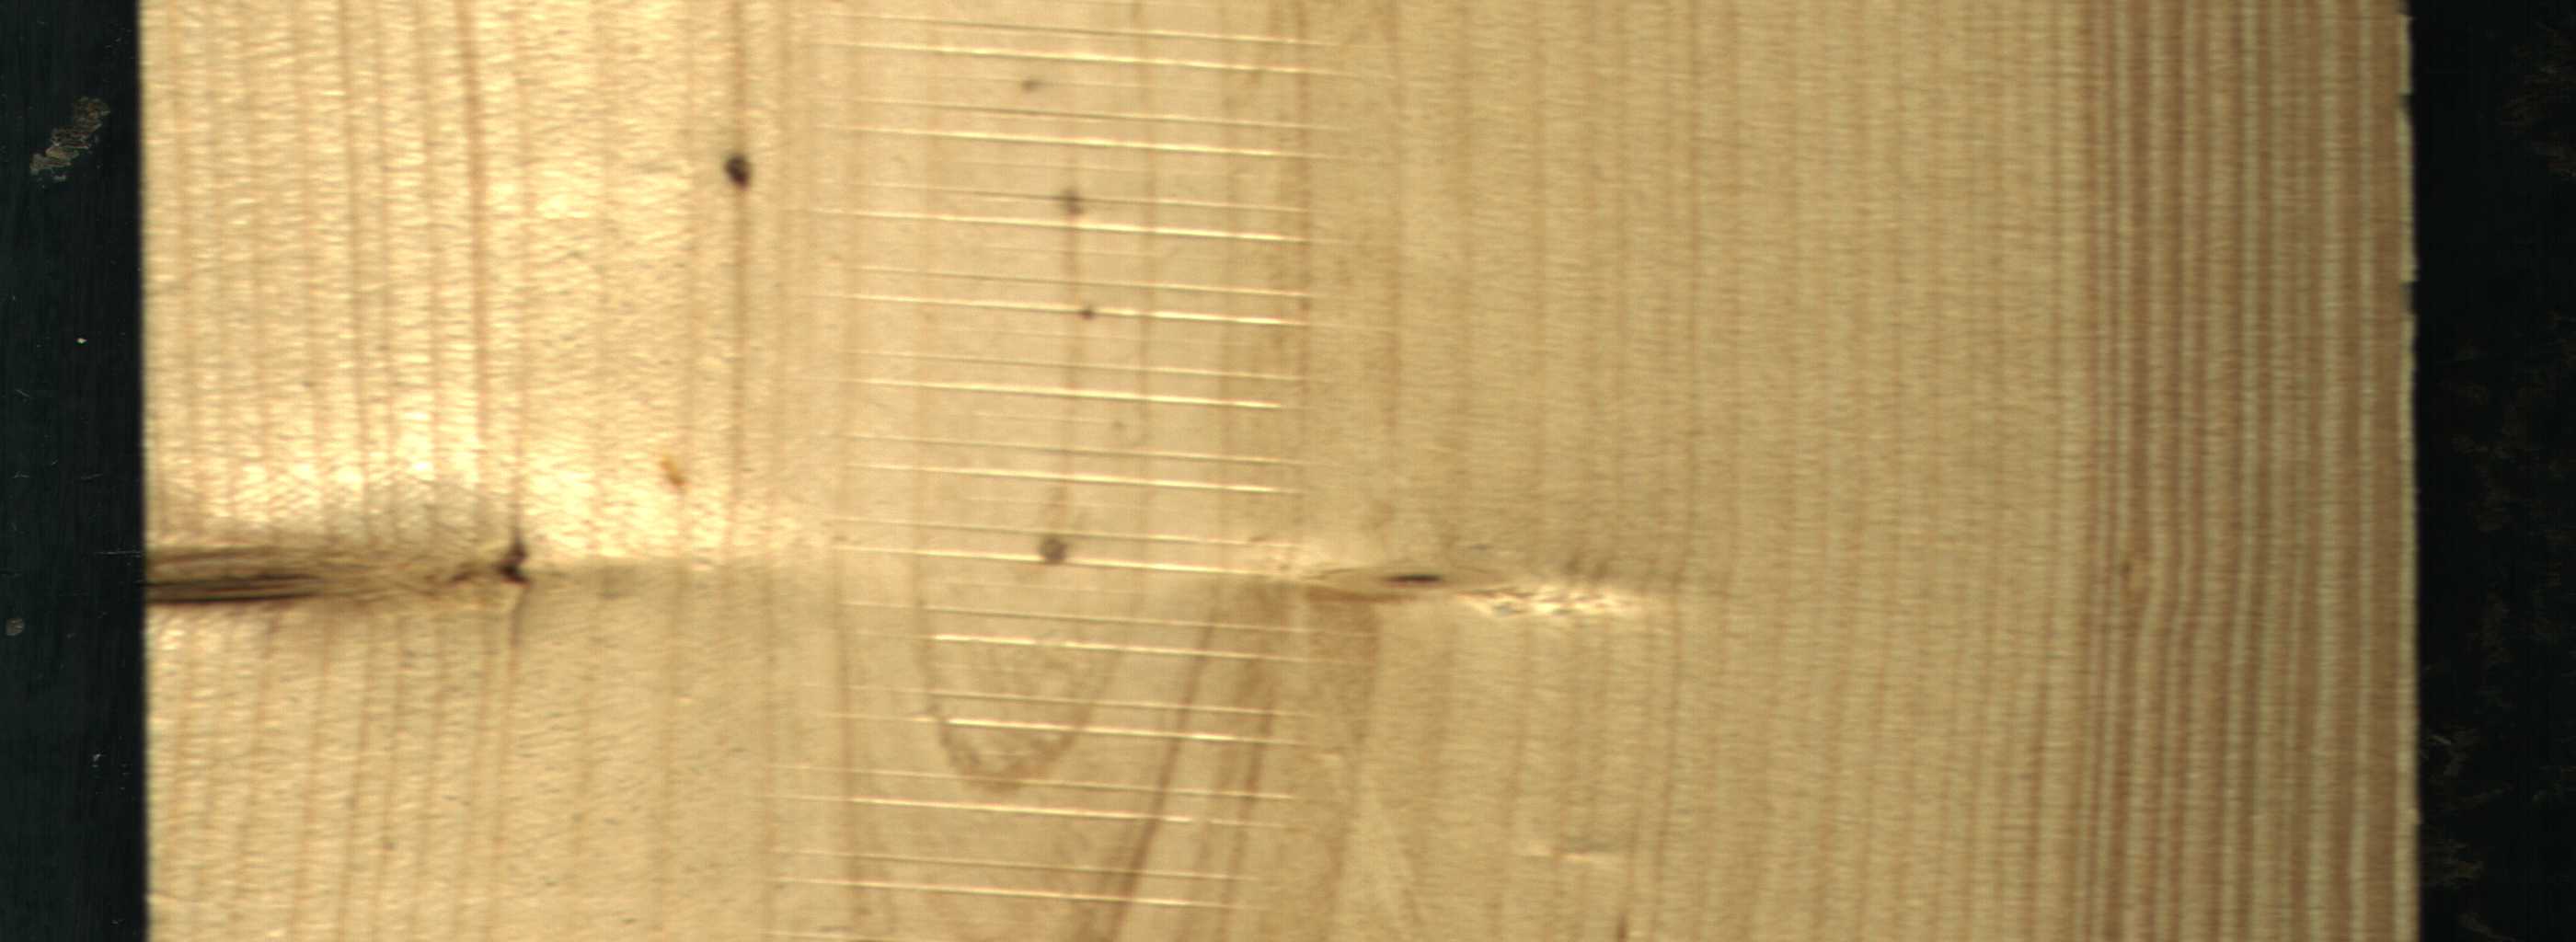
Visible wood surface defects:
resin
resin
Live_Knot
Live_Knot